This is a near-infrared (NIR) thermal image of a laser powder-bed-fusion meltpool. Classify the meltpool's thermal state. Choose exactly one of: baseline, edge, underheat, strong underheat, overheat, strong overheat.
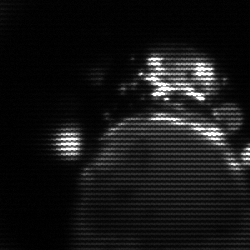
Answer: edge